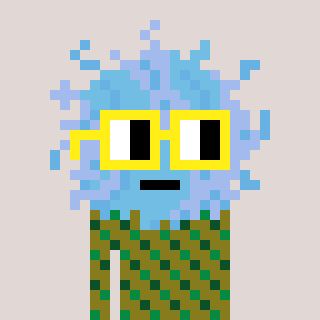
a pixel art character with square yellow glasses, a lint-shaped head and a gunk-colored body on a warm background